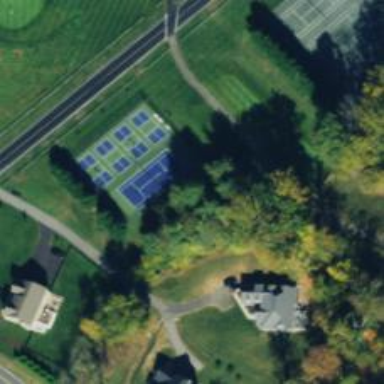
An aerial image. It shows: Tennis court in leisure pitch.